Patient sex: M
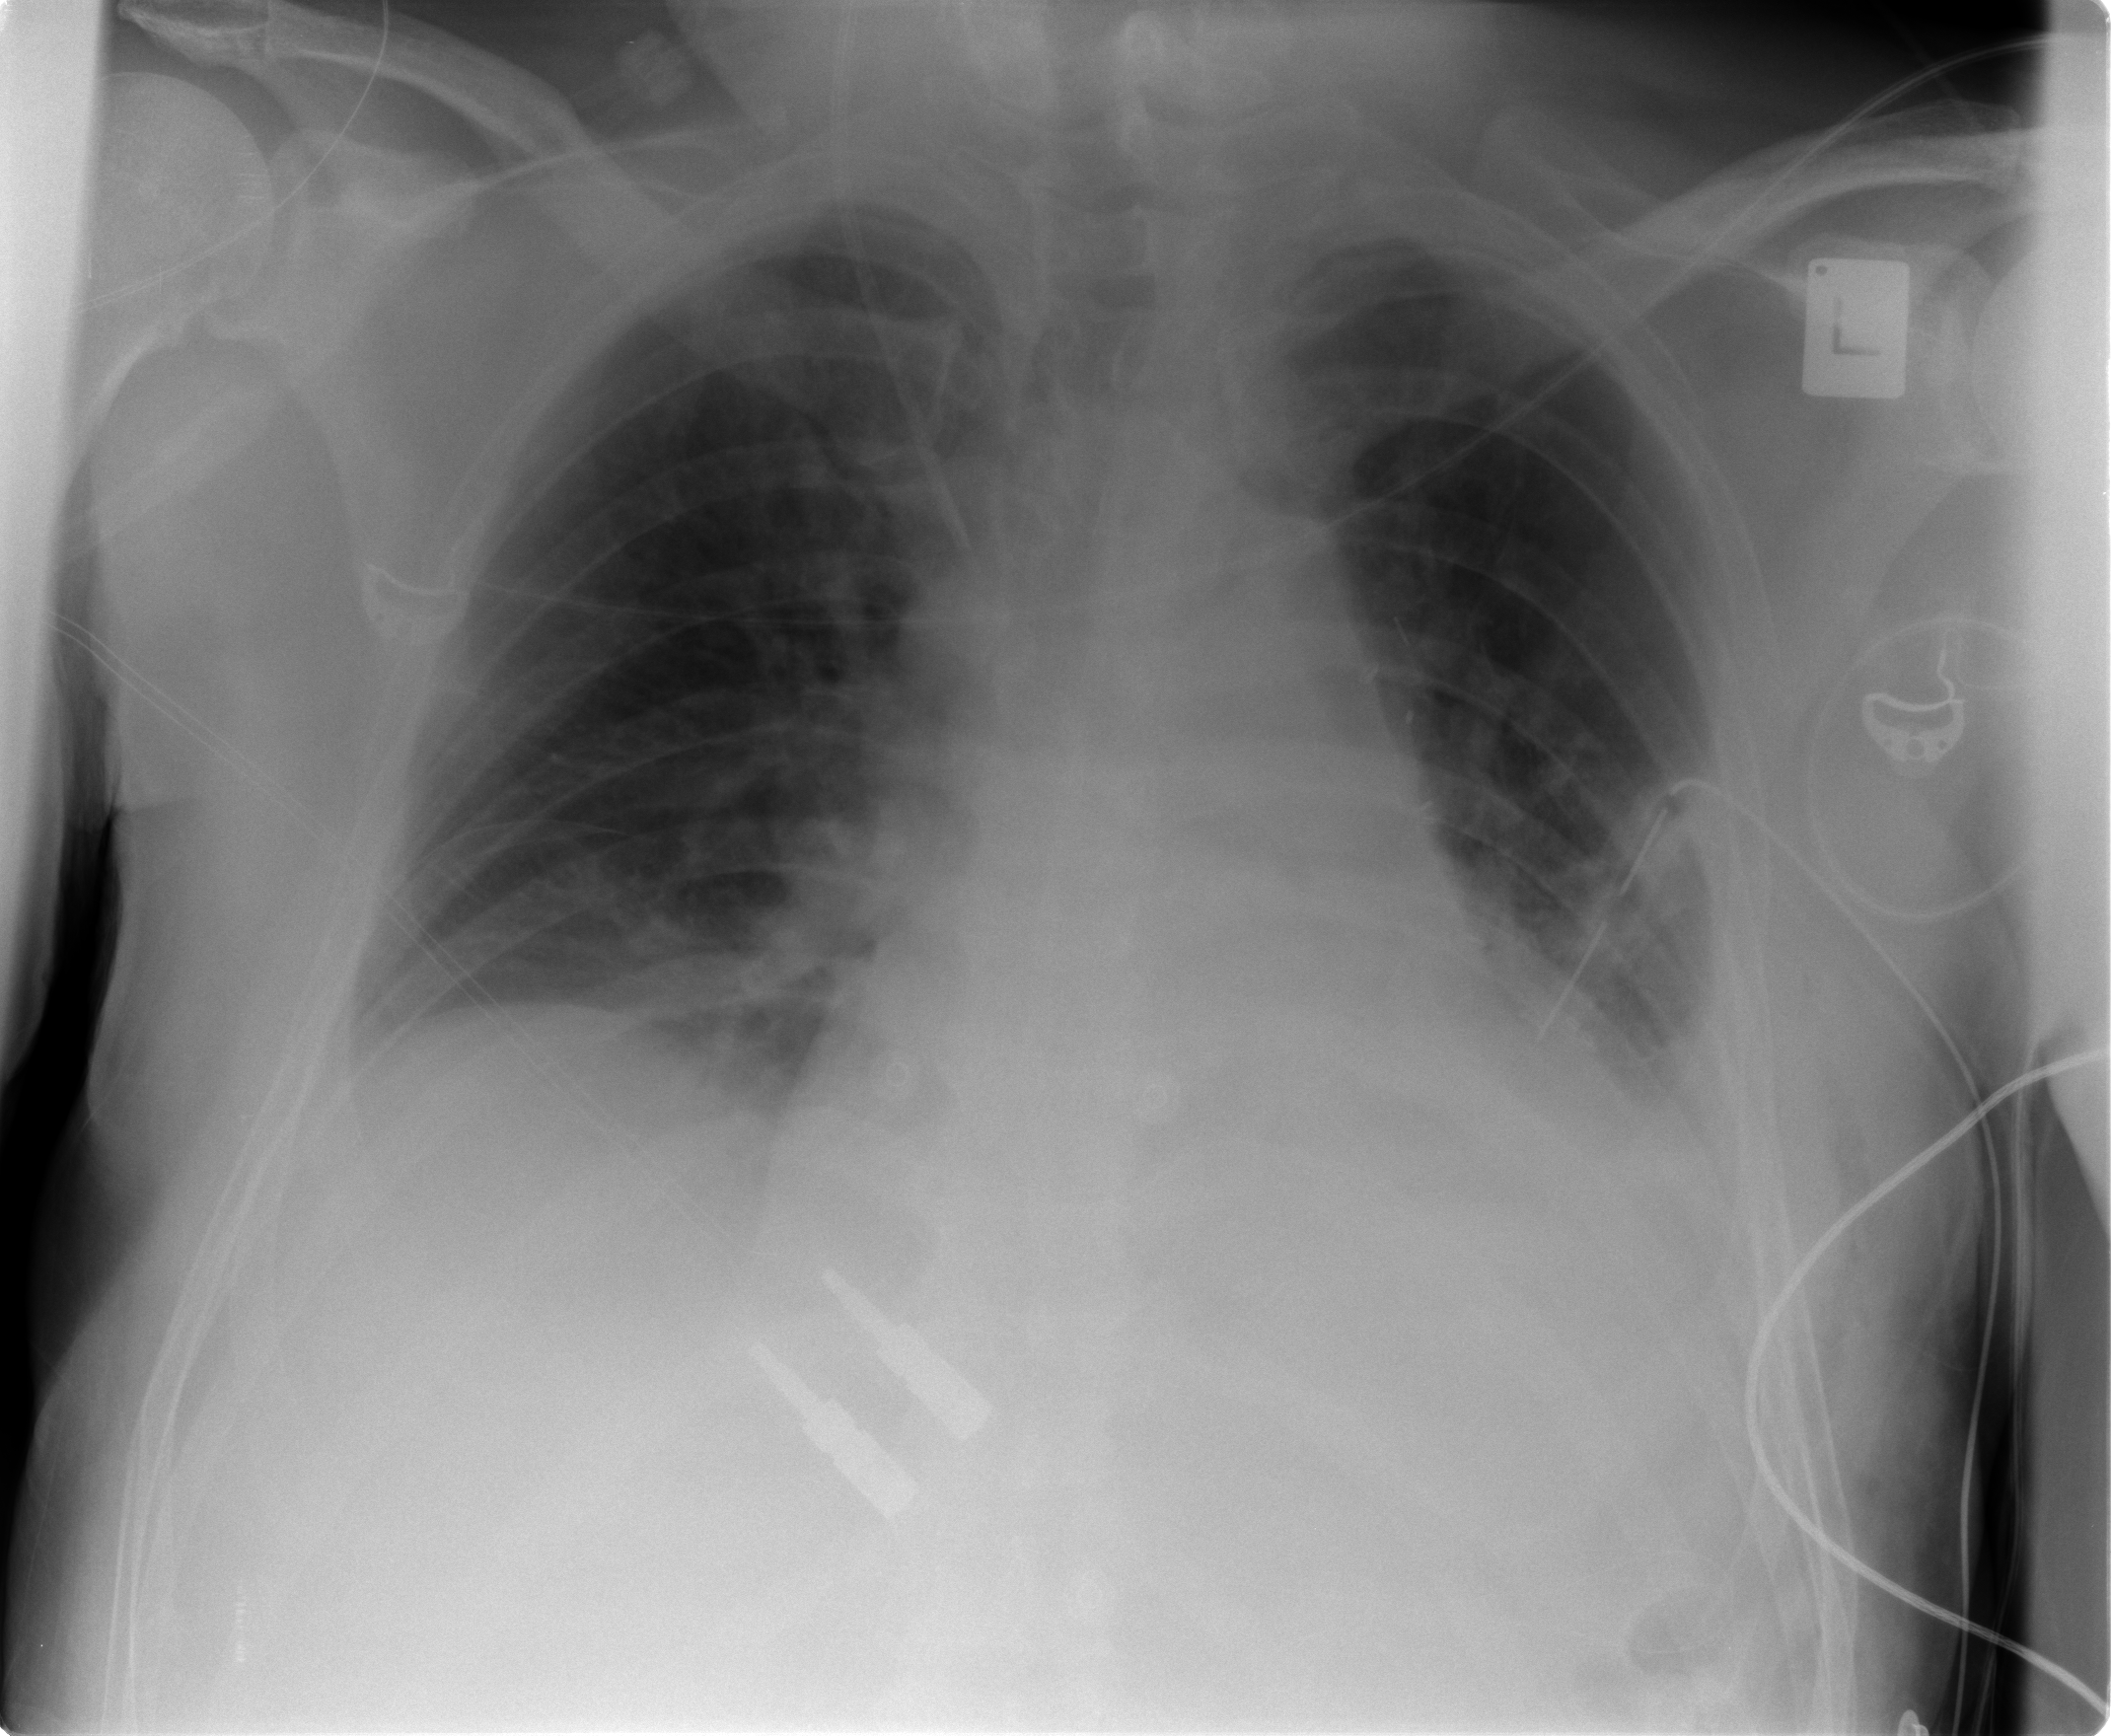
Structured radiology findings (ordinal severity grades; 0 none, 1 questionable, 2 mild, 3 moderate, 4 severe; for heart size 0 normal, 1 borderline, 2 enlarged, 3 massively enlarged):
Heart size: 2
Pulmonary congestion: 0
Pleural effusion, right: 0
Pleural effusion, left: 1
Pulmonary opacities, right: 0
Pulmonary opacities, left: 0
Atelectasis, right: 2
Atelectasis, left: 2